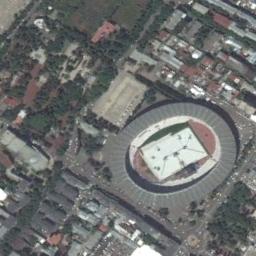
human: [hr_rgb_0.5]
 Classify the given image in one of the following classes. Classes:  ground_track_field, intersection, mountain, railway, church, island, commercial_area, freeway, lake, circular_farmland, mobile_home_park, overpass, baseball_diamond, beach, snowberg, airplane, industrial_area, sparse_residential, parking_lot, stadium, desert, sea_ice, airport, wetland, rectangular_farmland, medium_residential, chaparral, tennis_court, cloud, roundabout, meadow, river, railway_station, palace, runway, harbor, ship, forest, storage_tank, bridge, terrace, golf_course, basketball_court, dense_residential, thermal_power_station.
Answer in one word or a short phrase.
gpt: stadium